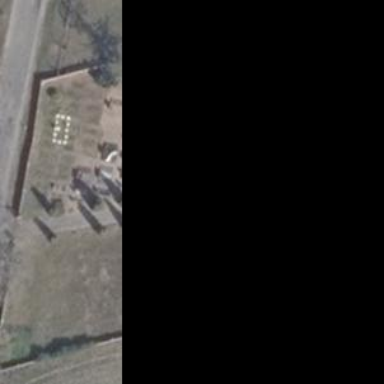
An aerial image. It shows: Cemetery.